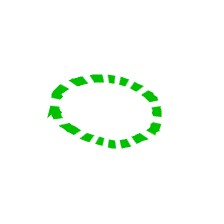
Shape: circle